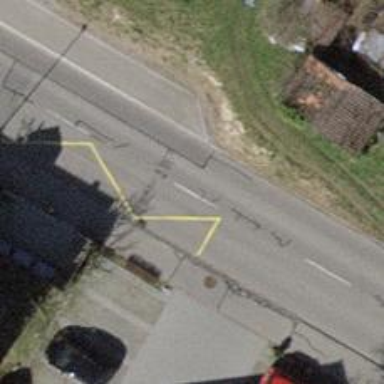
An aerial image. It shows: Bus stop equipped with public transport stop position.